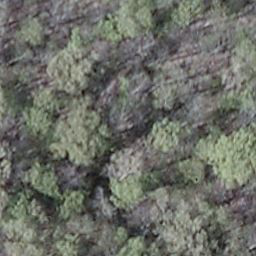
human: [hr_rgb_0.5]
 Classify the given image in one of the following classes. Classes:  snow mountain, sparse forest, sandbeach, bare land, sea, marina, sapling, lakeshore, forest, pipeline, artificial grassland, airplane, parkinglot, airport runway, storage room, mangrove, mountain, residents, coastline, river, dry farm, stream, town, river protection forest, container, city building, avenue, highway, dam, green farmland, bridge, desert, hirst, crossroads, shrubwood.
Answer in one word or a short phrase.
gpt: shrubwood